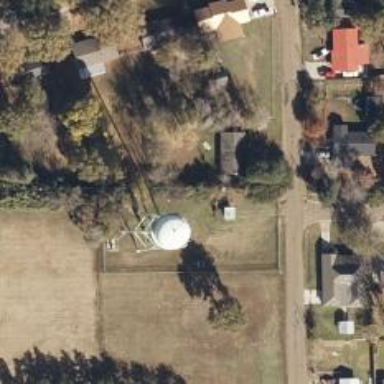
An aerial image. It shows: Water tower that is man-made.